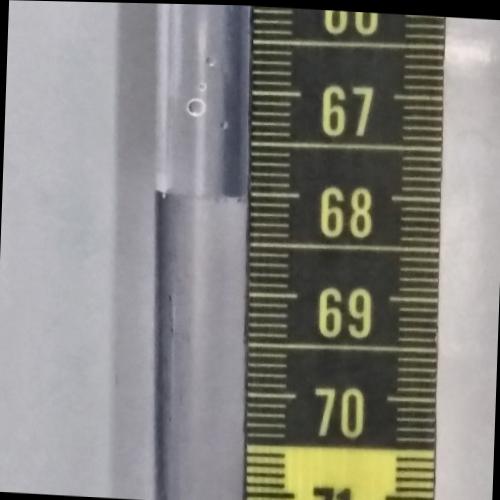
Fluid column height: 68.0 cm